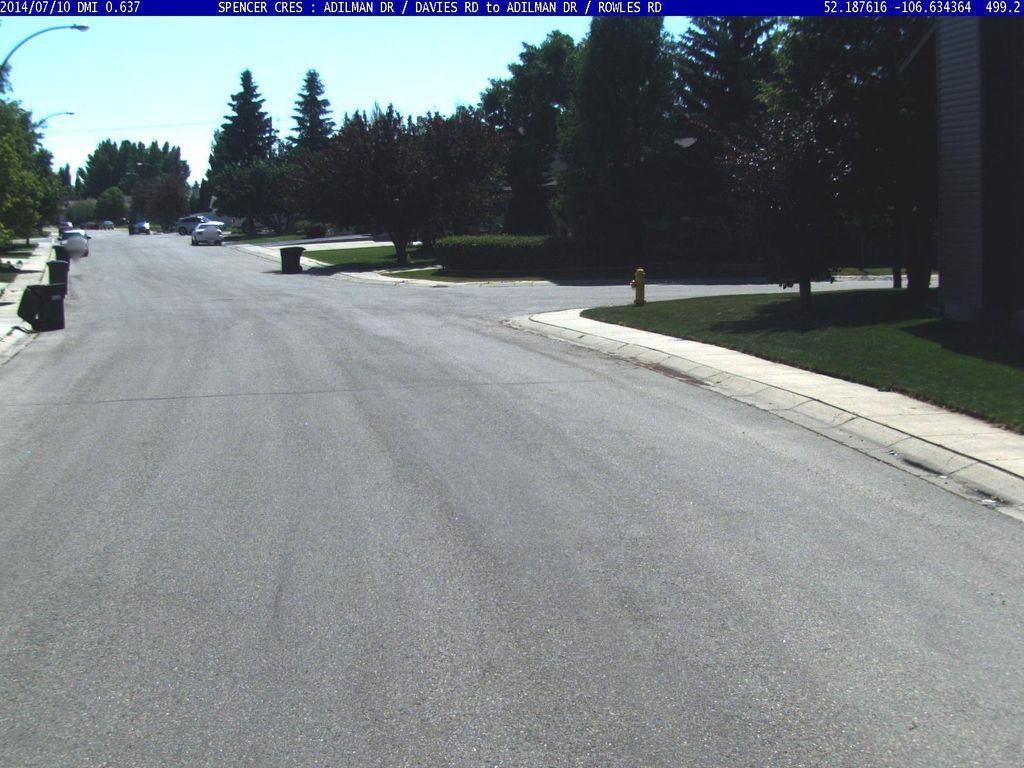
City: saskatoon